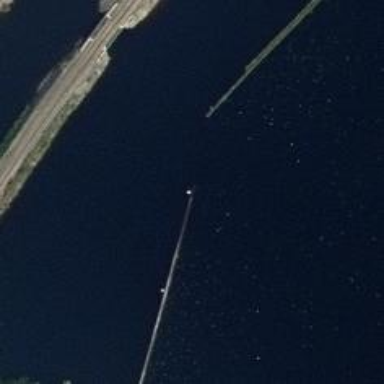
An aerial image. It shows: Breakwater structure.